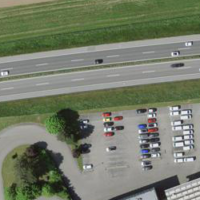
EUNIS habitat code: 57
Species observed at this site:
Sorbus aucuparia